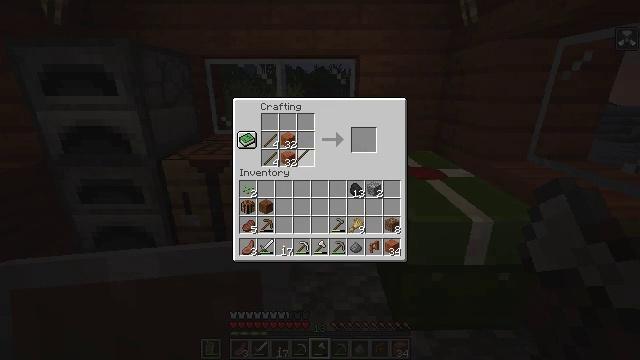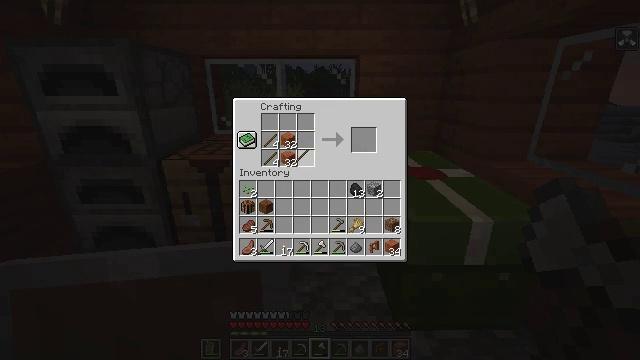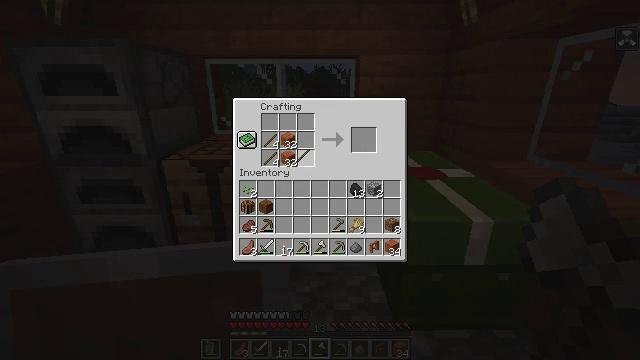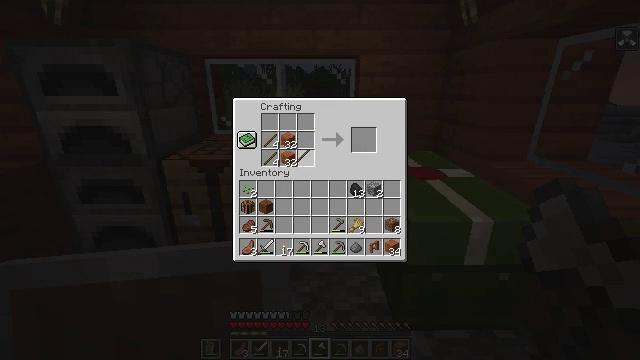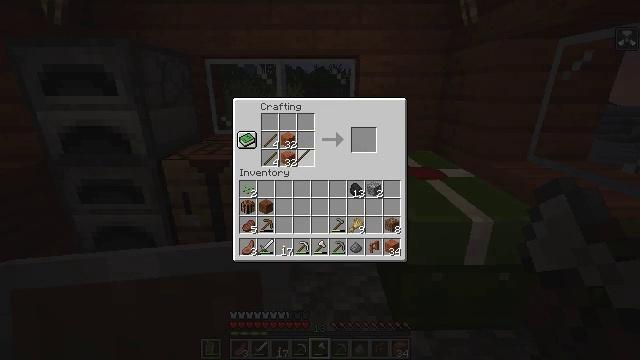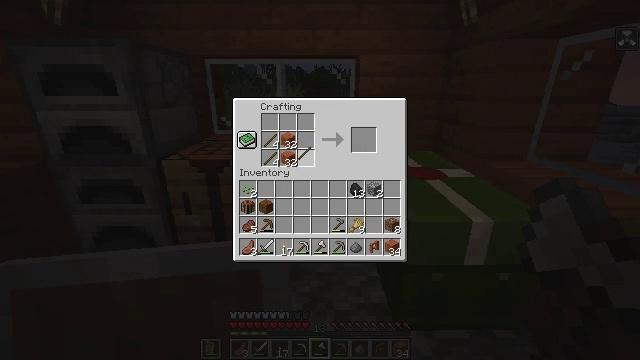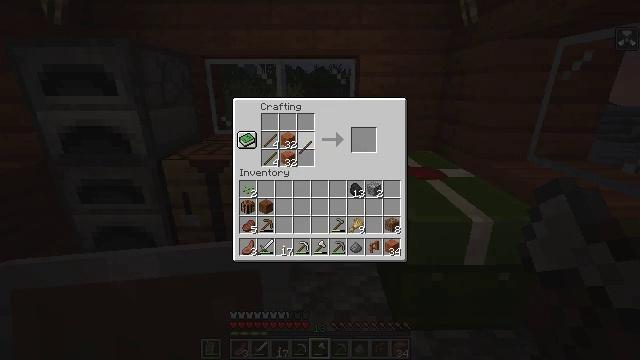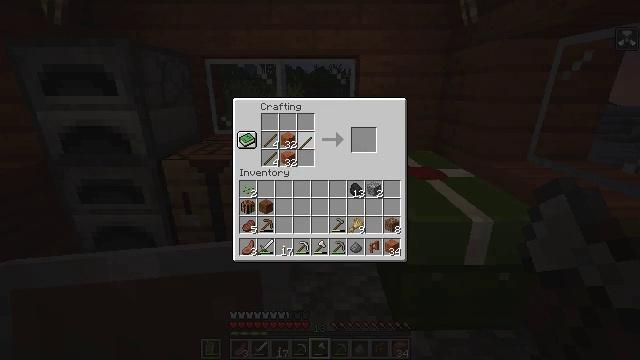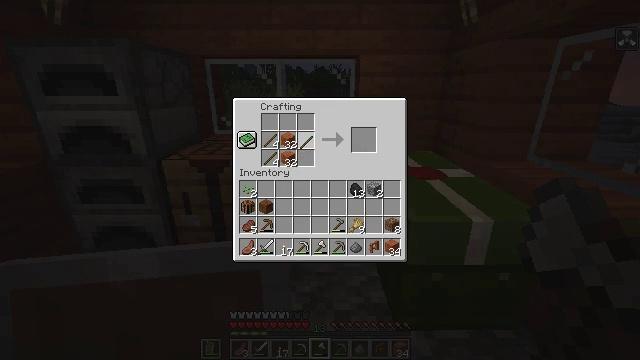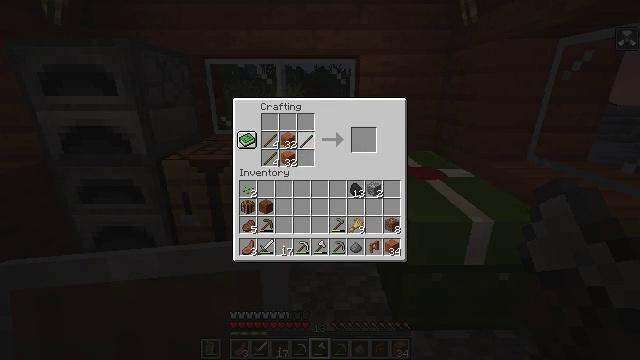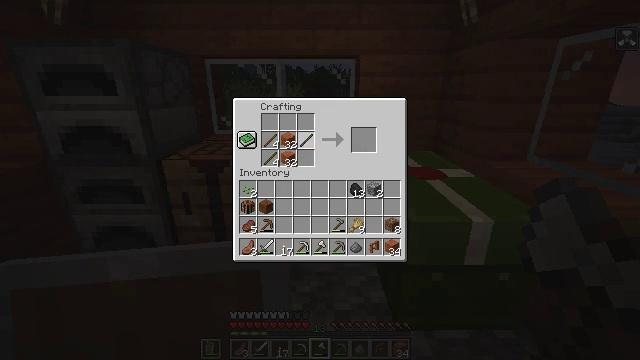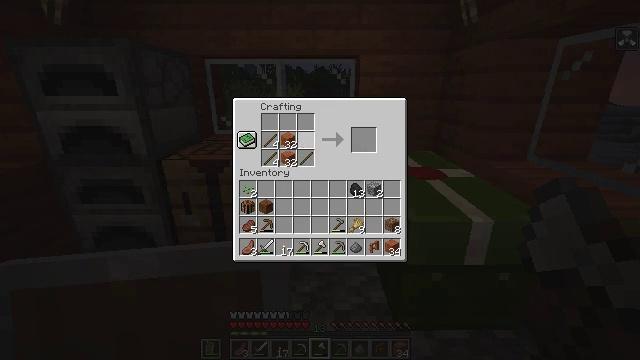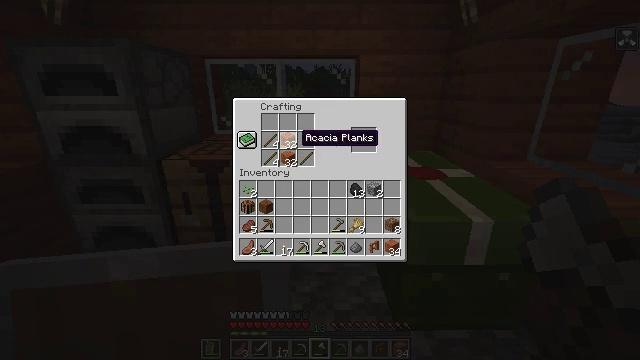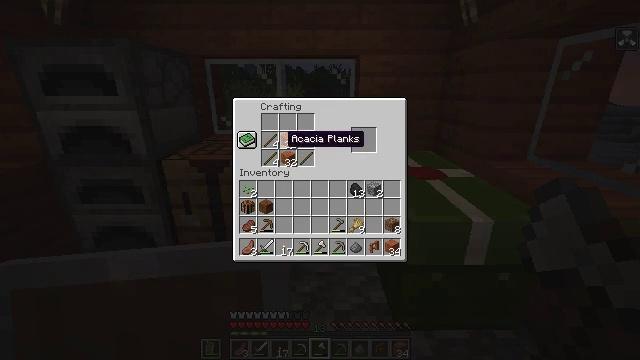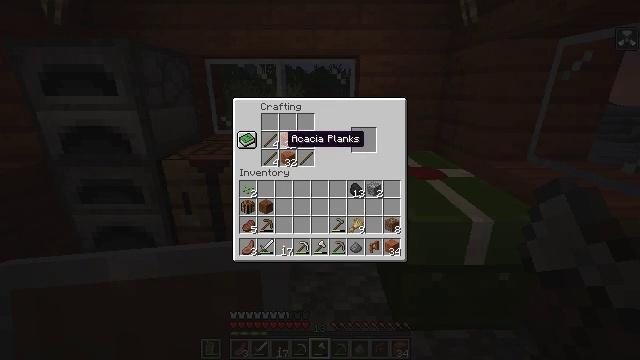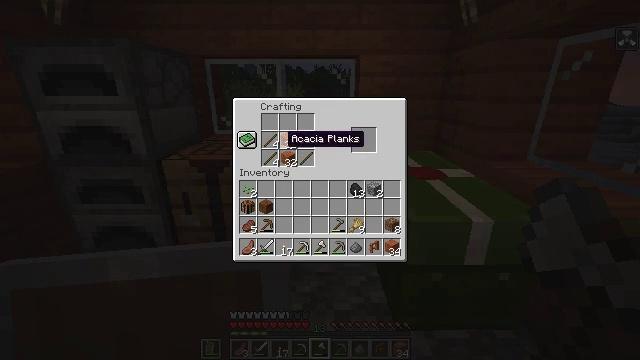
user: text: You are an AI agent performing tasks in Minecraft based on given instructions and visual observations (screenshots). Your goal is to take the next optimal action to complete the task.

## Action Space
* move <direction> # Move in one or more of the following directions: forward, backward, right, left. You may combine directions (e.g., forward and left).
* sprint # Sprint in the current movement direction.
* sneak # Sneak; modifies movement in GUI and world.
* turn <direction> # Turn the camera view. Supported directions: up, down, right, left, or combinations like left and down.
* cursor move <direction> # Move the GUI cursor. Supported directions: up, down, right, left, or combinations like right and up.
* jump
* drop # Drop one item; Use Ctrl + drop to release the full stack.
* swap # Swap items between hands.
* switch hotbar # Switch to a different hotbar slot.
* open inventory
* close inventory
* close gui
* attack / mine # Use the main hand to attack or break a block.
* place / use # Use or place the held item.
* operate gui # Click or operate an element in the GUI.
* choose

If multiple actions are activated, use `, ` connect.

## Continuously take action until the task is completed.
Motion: motion action
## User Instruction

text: Craft an acacia fence gate with acacia planks and sticks.
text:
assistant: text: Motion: no_op
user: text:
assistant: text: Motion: no_op
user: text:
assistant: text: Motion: operate gui
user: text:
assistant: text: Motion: operate gui
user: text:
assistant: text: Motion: operate gui
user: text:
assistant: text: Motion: operate gui
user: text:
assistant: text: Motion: operate gui
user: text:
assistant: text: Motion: operate gui
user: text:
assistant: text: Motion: operate gui
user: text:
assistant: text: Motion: operate gui
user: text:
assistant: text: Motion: no_op
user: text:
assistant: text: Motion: cursor move left
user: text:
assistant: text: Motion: cursor move left
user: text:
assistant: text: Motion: no_op
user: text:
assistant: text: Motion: no_op
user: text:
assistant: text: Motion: cursor move right
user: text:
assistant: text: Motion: cursor move right
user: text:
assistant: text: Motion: no_op
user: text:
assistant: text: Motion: no_op
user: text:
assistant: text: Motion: cursor move left
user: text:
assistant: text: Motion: cursor move left
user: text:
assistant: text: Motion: no_op
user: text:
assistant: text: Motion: no_op
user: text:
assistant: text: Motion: no_op
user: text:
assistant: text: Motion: no_op
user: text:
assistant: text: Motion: no_op
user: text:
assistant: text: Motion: no_op
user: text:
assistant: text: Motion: no_op
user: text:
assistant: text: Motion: no_op
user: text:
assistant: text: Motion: no_op